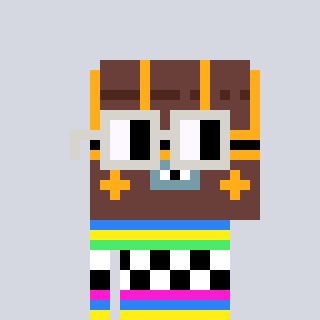
a pixel art character with square light gray glasses, a treasure chest-shaped head and a magenta-colored body on a cool background